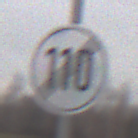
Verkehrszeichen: EndeGeschwindigkeit110
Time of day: Midday
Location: Outdoor (RoadRail)
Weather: Overcast
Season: NotSpecified
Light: Natural